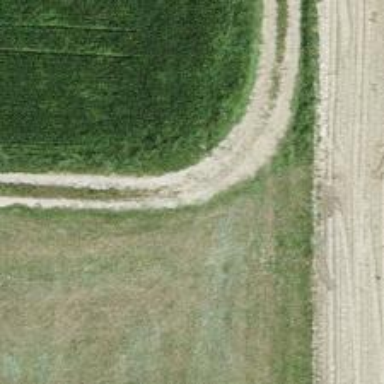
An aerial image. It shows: Track with grade 3 surface.